Question: Could guys please help me find what causes memory leak ? It drives me crazy :(((
I'm using GAE SDK 1.6.1. I created sample project with single servlet that contains following doGet method
'''
protected void doGet(javax.servlet.http.HttpServletRequest request, javax.servlet.http.HttpServletResponse response) throws javax.servlet.ServletException, IOException
{
{
DatastoreService datastore = DatastoreServiceFactory.getDatastoreService();
System.out.println();
for (long i = 1; i <= <PHONE>; ++i)
{
Entity entity = new Entity("Visitor");
entity.setProperty("name", "Name is " + i);
entity.setProperty("value", "Value is " + i);
Key key = datastore.put(entity);
System.out.println(key.getId());
}
}
}
'''
Call to this servlet fails with OutOfMemory exception because all temporary datastore objects remain in the memory.
Here is tree of incoming references to held object obtained using YourKit Java Profiler.

Does anybody know why? How can I avoid this? Is it GAE-specific bug or something in my development environment?
Thanks!!!
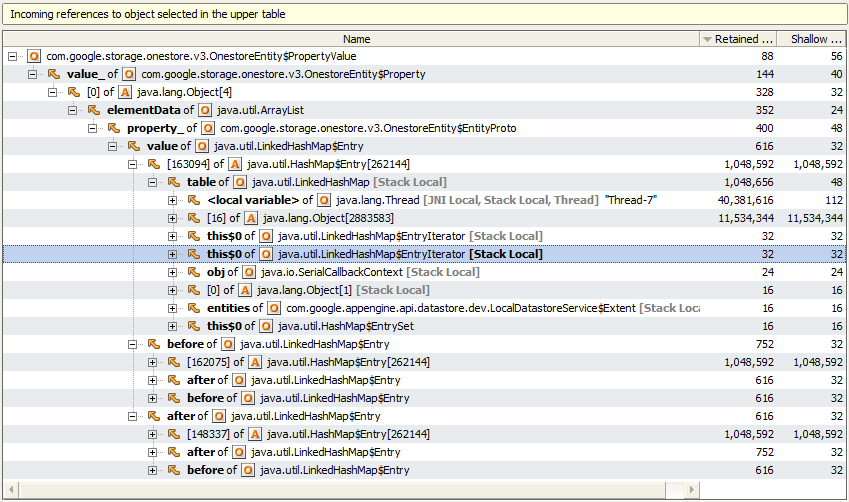
Answer: I just found <URL> says
Perhaps it answers my question.